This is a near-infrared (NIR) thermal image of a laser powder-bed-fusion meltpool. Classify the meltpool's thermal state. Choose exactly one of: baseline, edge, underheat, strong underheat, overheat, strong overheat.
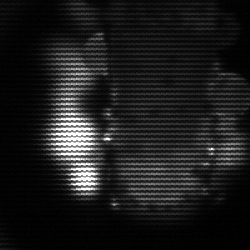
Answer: strong underheat